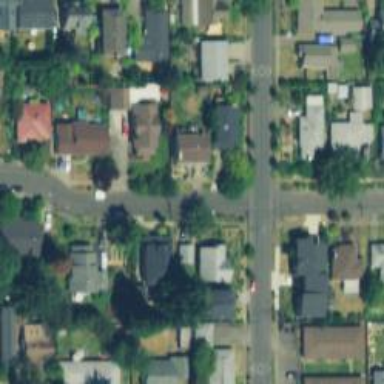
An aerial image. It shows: Residential road with asphalt surface. There is sidewalk on the left side.